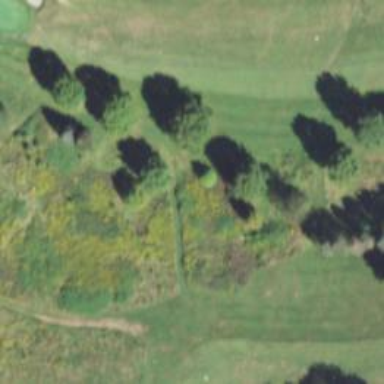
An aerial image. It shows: Path used for both walking and golf.